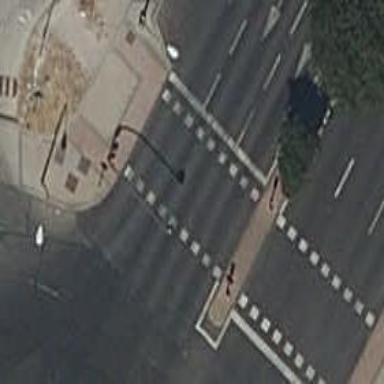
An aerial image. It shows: Road crossing with traffic signals.